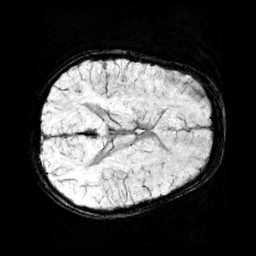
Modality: minIP
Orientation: axial
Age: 9
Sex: female
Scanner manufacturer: siemens
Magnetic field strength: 3 T
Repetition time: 0.027 s
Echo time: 0.02 s